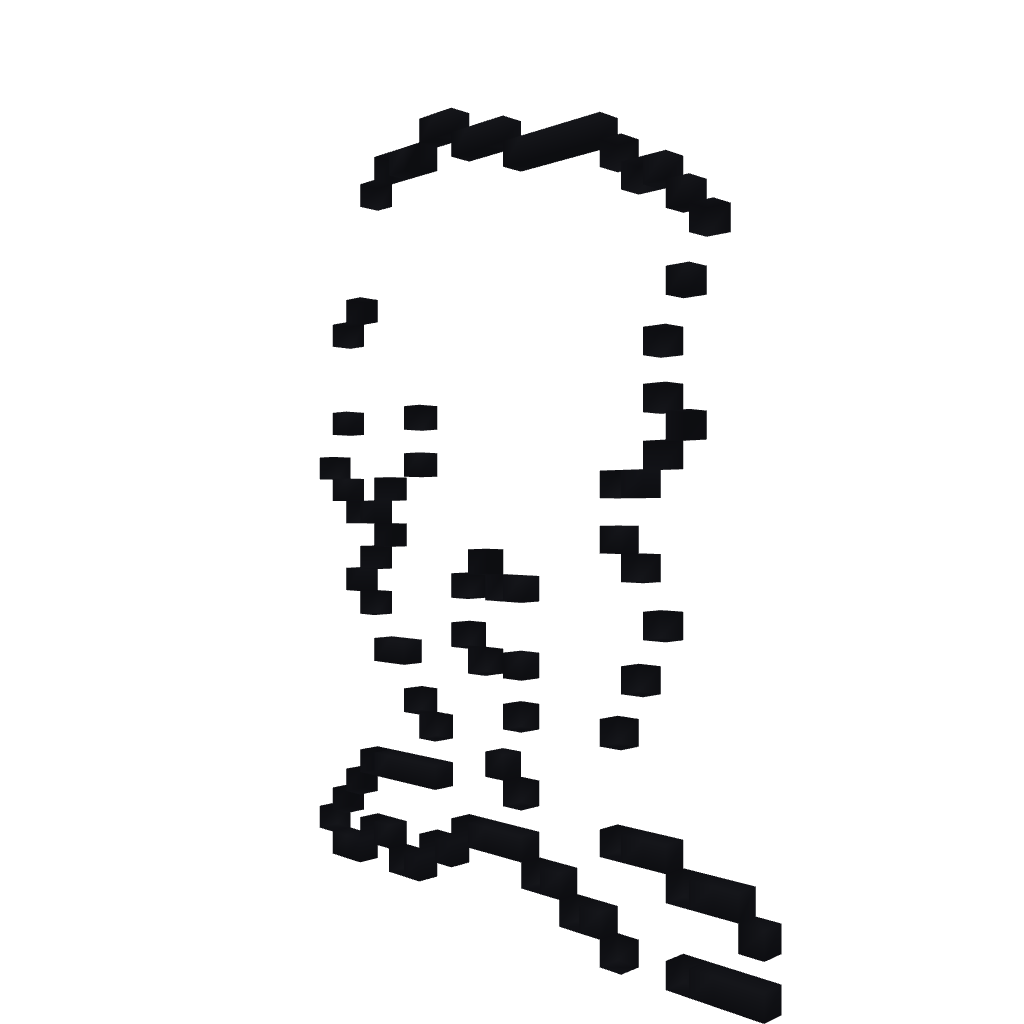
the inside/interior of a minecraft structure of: Battletoads/NES-Zitz